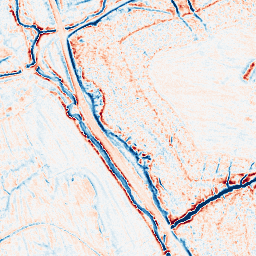
Category: edge_preserving
Decomposition family: anisotropic_diffusion
Decomposition parameters: iterations: 20
kappa: 30
gamma: 0.1
Upsampling method: bspline
Upsampling parameters: scale: 2
Upsampling scale: 2